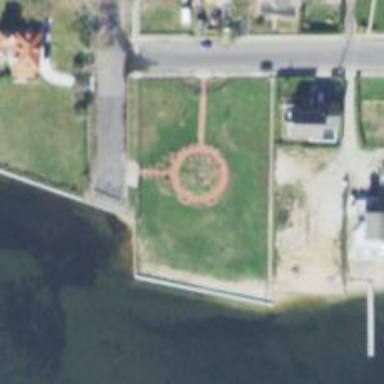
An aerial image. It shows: Historic memorial.